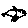
Label: fish